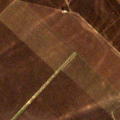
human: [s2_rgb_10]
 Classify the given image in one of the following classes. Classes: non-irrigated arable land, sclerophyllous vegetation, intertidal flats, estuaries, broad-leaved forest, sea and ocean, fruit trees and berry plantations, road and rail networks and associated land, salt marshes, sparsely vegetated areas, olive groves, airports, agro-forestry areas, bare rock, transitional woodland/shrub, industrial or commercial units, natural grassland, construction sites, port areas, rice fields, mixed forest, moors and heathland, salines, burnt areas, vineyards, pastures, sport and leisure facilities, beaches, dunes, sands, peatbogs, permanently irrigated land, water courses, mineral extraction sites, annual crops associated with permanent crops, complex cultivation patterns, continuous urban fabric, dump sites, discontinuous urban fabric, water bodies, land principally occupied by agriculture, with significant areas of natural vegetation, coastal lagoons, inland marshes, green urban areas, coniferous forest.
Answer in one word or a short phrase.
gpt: non-irrigated arable land